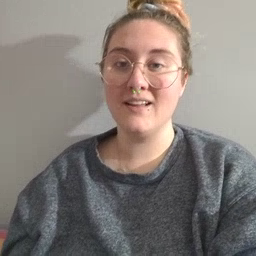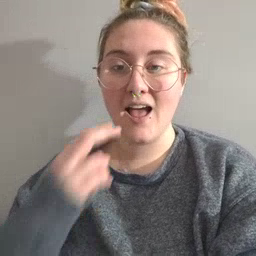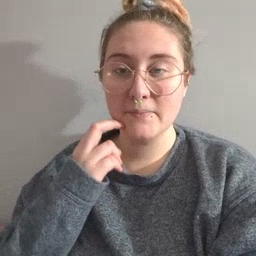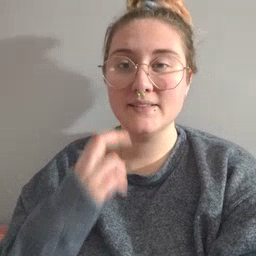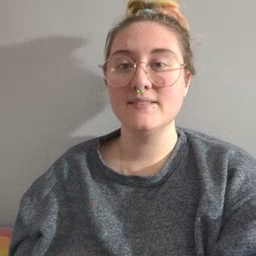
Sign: gum